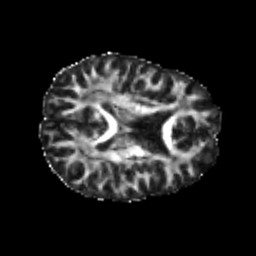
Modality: FA
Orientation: axial
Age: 22
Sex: female
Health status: healthy
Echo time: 0.074 s